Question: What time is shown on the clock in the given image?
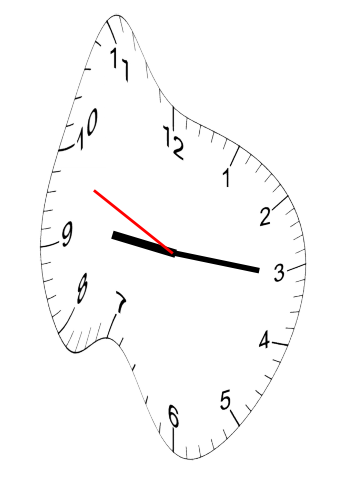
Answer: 09:15:49